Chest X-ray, AP view. Patient: 33 years old, sex M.
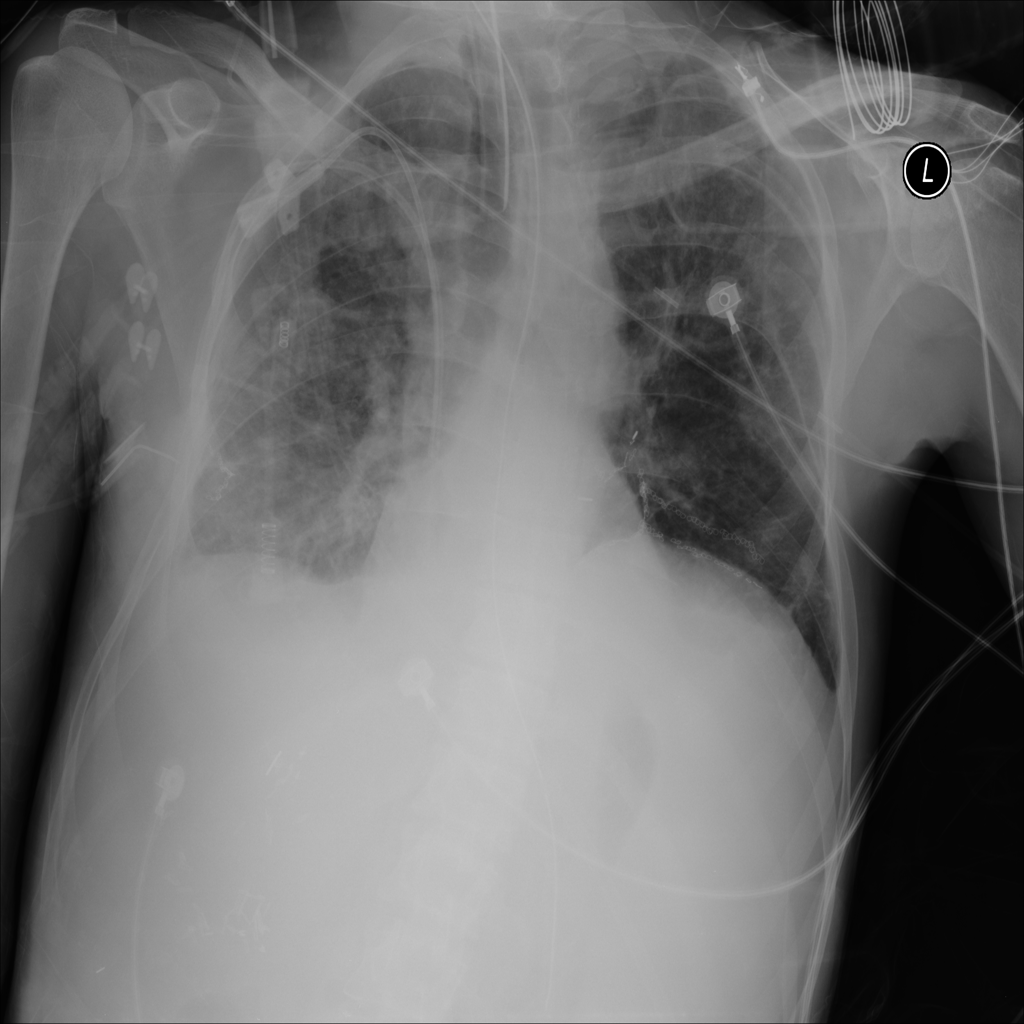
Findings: No Finding